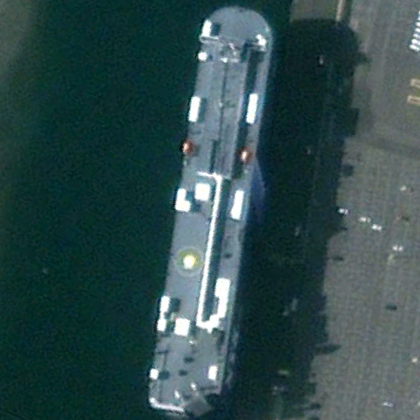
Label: civil